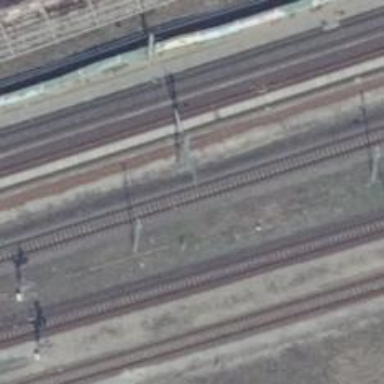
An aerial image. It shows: Milestone along the railway with catenary mast.